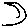
Label: moon